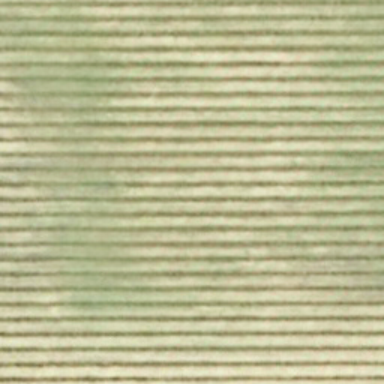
There is a piece of formland .